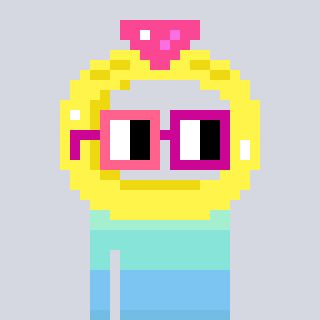
a pixel art character with square pink and red glasses, a ring-shaped head and a magenta-colored body on a cool background